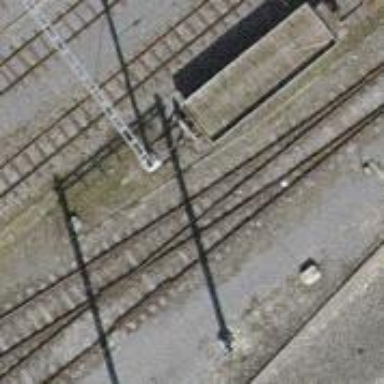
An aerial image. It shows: Narrow-gauge railway in service yard. The railway is electrified with contact line.